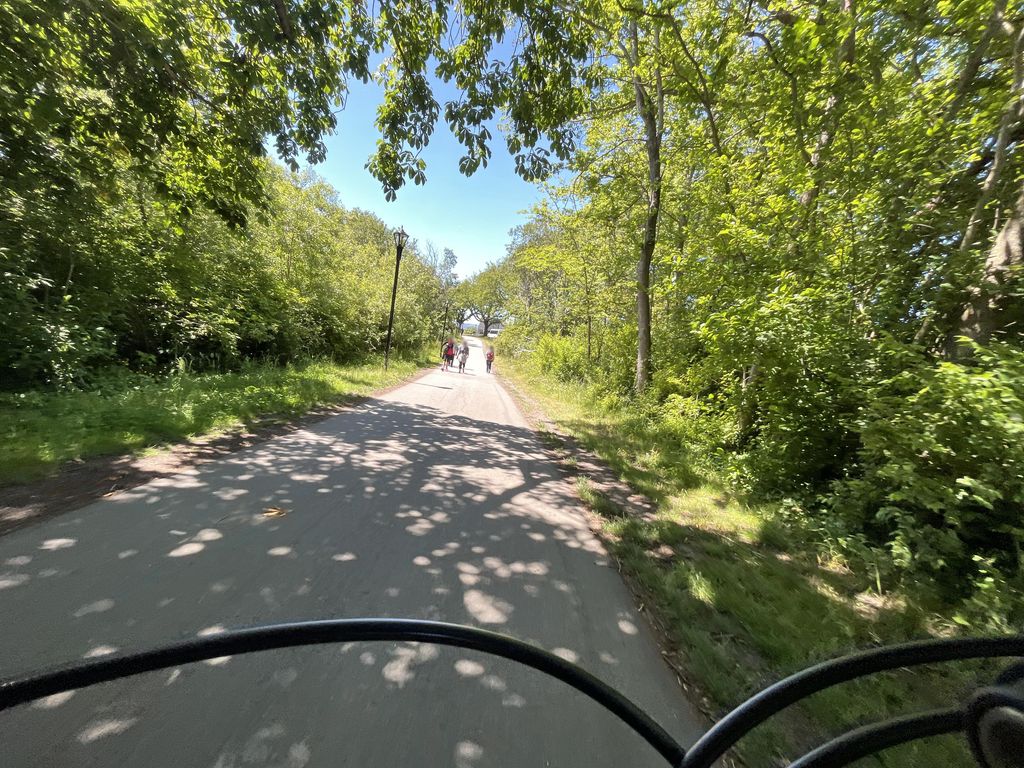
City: victoria